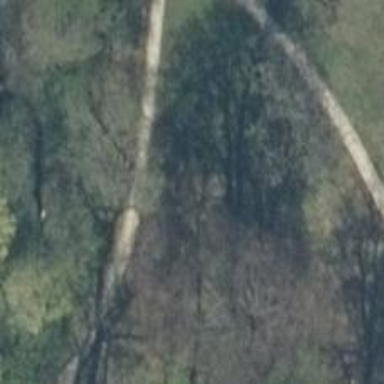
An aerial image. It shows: Paved path.